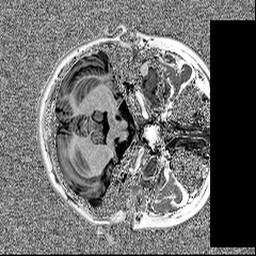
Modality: MP2RAGE
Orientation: axial
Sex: female